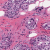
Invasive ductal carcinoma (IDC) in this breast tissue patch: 1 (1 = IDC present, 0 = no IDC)